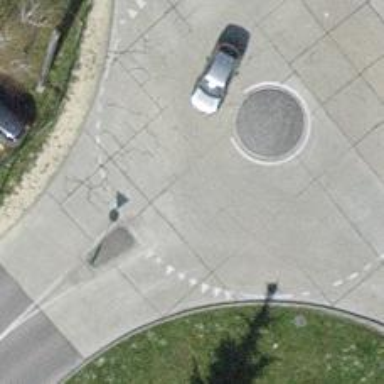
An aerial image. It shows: Unclassified asphalt road with roundabout junction. There are separate sidewalks along the road.